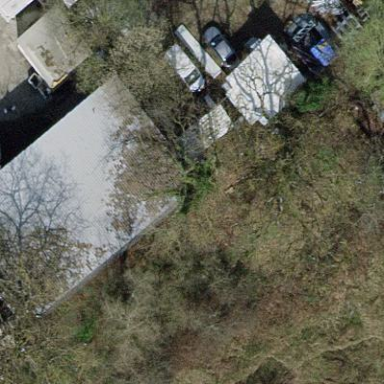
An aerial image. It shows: View of roof of building.